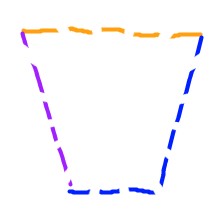
Shape: trapezoid